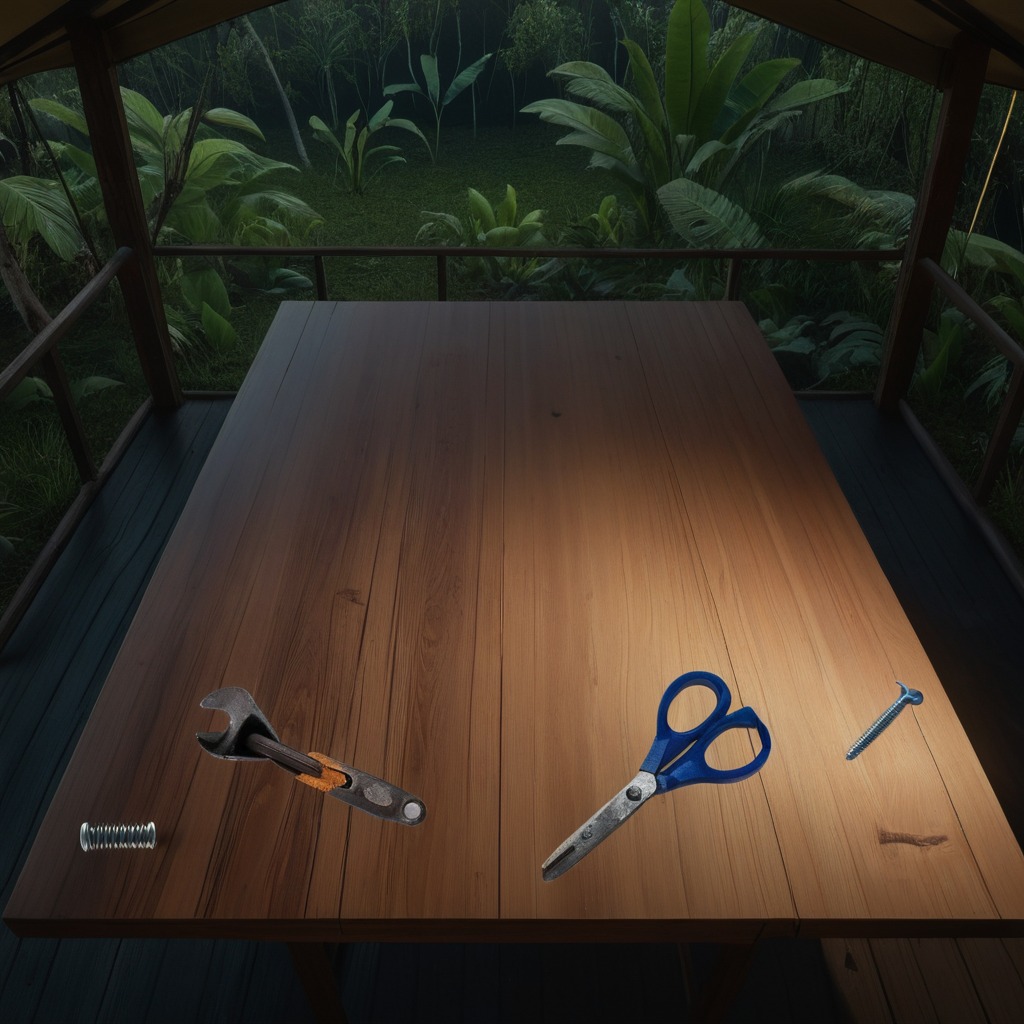
A metal machine screw, an iron nail, a coiled metal spring, a pair of scissors, and a wrench are lying on the wooden table.